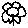
Label: flower